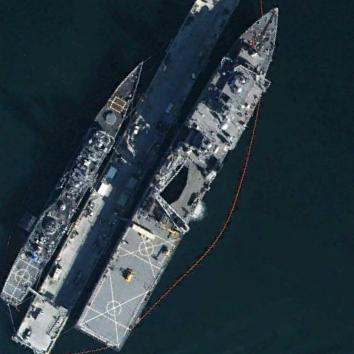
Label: combat